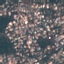
Land use / land cover: Residential